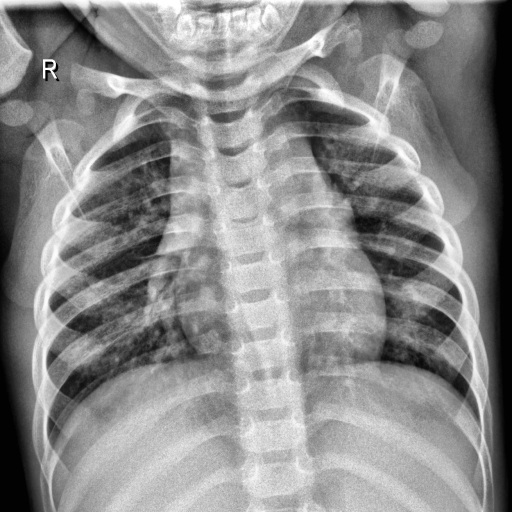
Finding: NORMAL